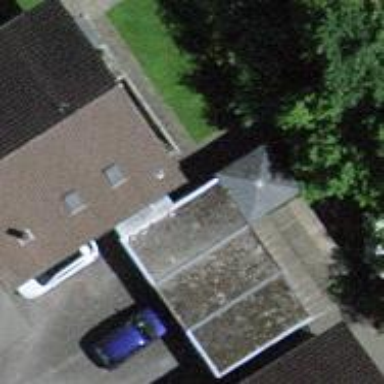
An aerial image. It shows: Group of garages.